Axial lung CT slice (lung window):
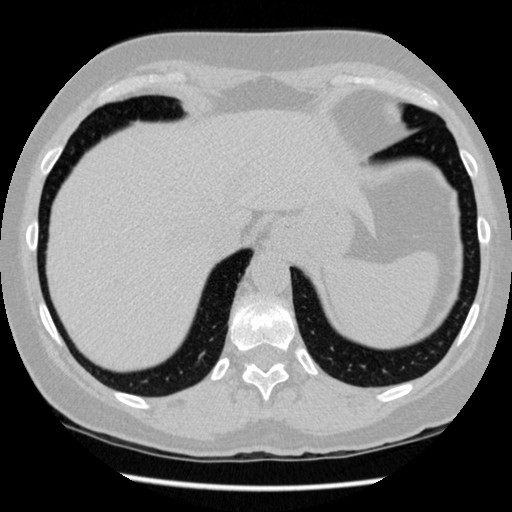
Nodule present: no